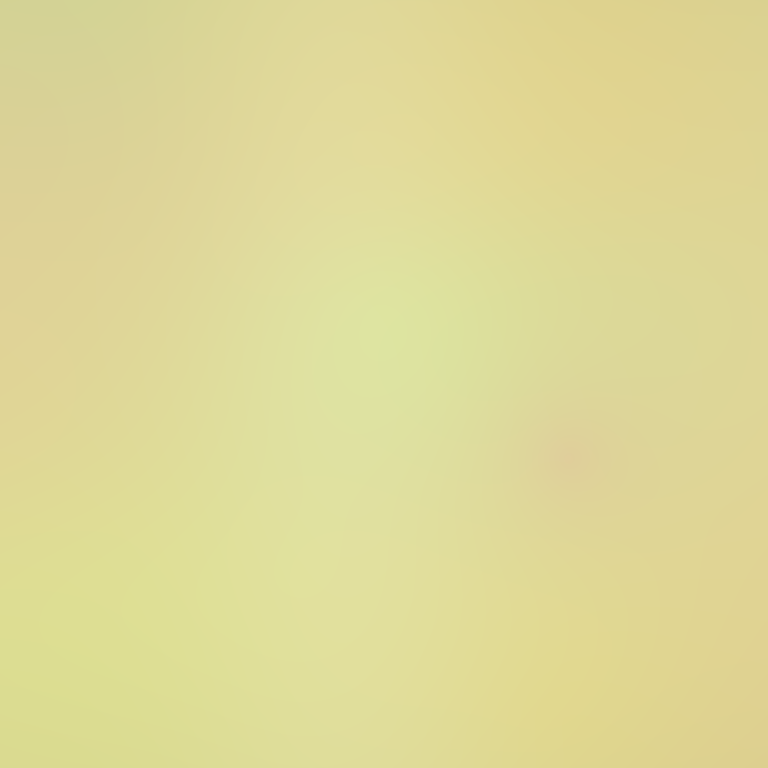
Abstract light effect, smooth blend from soft yellow to pale green, serene atmosphere, diffuse light, no room, no furniture, no objects.